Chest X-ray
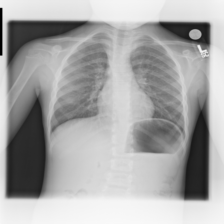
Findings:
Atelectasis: negative
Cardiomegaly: negative
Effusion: negative
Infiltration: negative
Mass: negative
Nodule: negative
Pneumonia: negative
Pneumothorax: negative
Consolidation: negative
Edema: negative
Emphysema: negative
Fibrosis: negative
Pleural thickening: negative
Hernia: negative